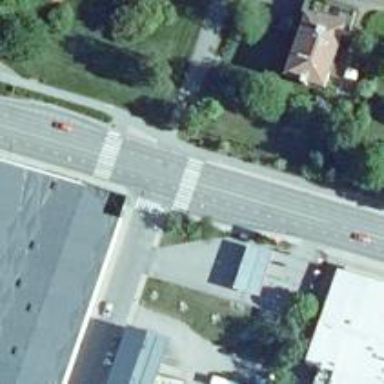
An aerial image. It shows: Uncontrolled crossing on the road.